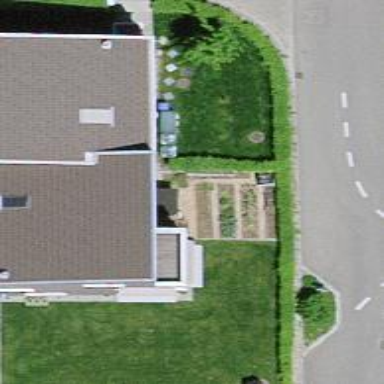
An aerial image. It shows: Semi-detached house.